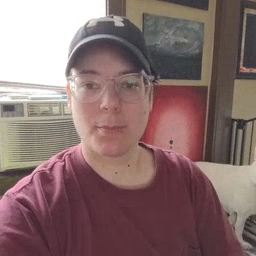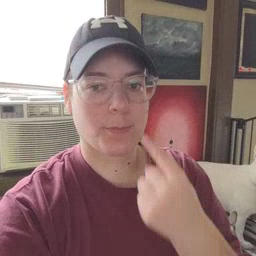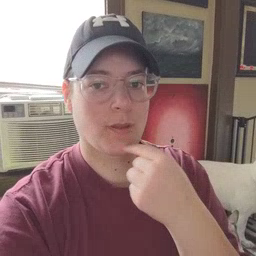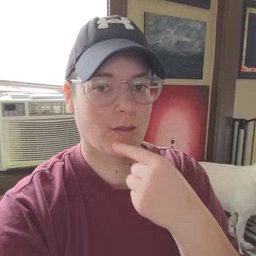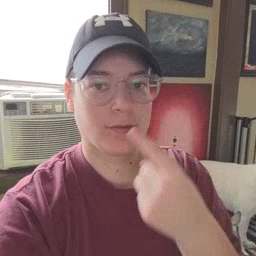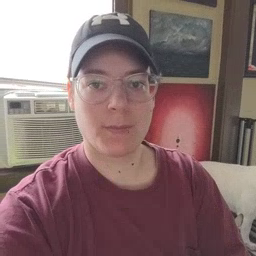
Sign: mouth